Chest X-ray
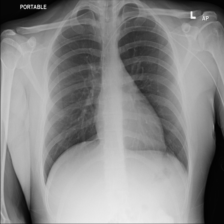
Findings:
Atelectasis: negative
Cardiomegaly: negative
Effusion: negative
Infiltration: negative
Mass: negative
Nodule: negative
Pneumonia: negative
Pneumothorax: negative
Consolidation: negative
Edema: negative
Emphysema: negative
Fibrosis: negative
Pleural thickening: negative
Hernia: negative